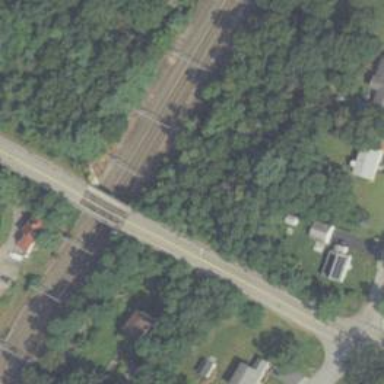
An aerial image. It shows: Railway track with contact lines for electrification.